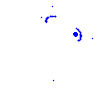
Particle: electron